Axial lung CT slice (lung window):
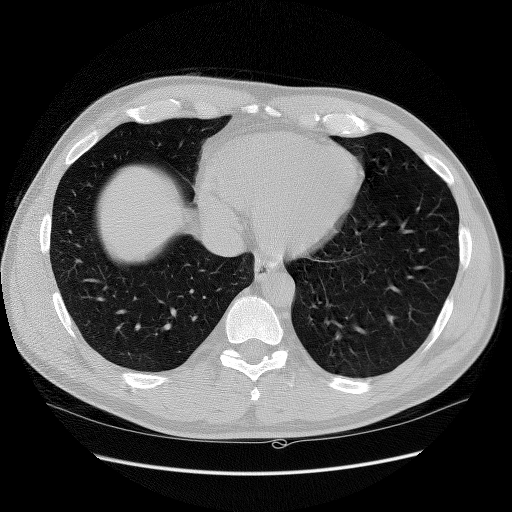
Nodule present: no